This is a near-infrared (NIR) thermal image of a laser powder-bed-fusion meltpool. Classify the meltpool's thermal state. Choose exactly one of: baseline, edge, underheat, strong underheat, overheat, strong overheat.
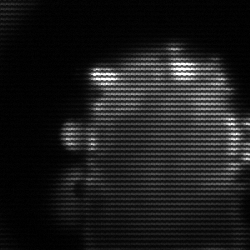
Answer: baseline